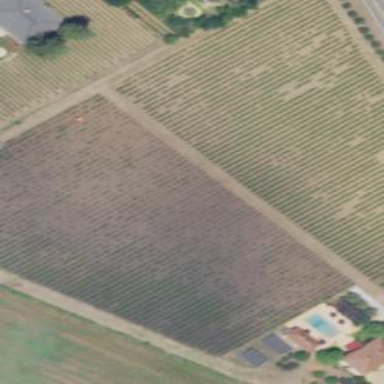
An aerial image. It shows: Vineyard growing grapes.